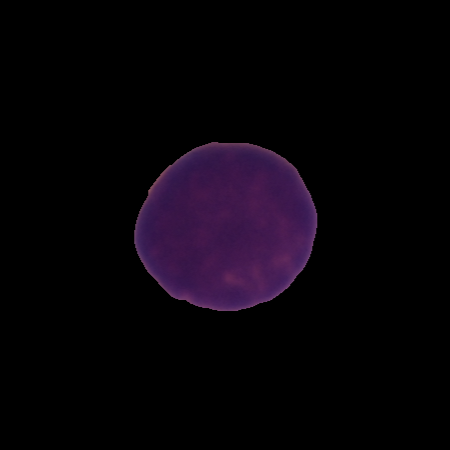
Label: healthy